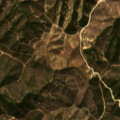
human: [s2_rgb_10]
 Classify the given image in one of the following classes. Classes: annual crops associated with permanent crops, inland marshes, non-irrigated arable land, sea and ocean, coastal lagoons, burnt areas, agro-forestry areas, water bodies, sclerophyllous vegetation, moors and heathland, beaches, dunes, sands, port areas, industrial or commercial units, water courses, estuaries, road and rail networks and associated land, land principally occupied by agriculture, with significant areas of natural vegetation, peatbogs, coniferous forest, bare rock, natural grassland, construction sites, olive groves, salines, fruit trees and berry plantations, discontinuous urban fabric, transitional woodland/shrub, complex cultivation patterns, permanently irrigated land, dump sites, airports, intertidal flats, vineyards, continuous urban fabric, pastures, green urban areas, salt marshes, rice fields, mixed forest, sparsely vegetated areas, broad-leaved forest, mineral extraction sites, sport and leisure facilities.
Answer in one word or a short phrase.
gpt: broad-leaved forest, sclerophyllous vegetation, transitional woodland/shrub